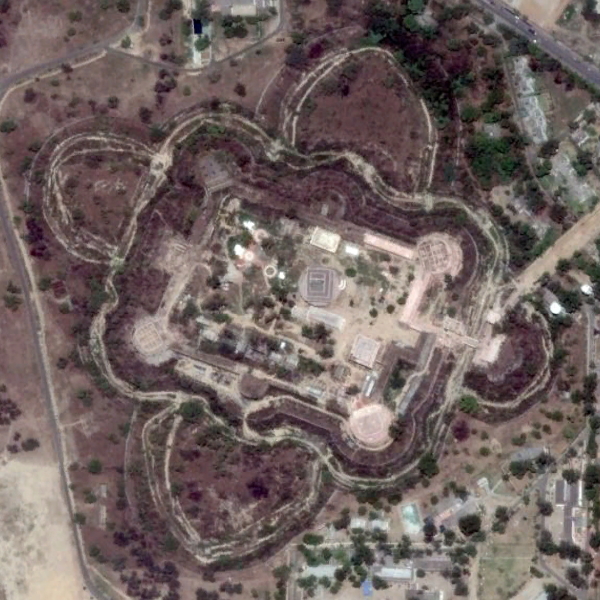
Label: Resort